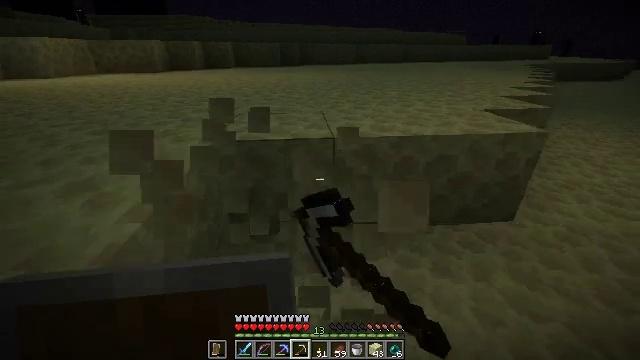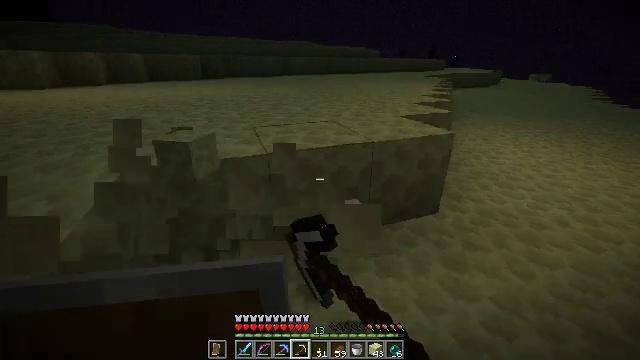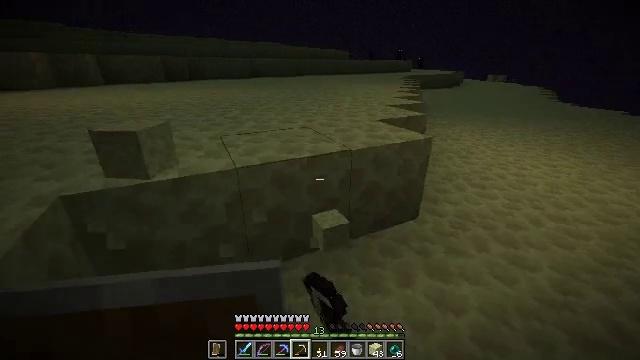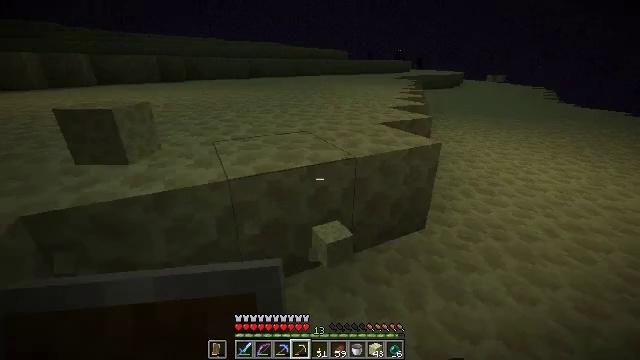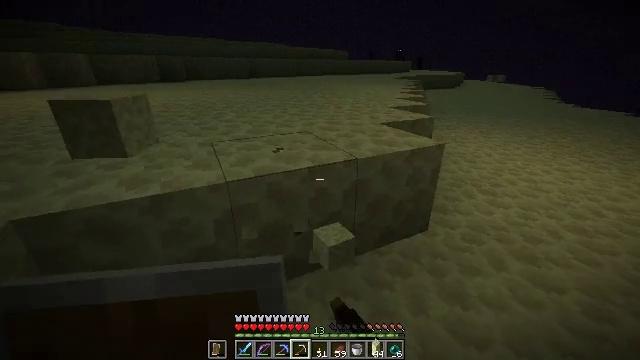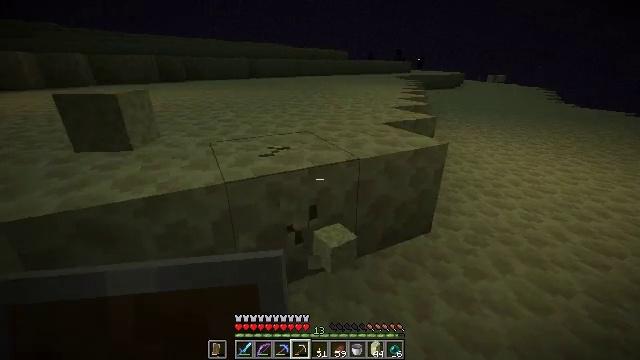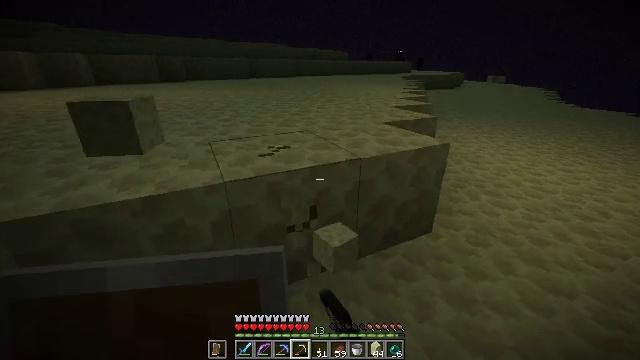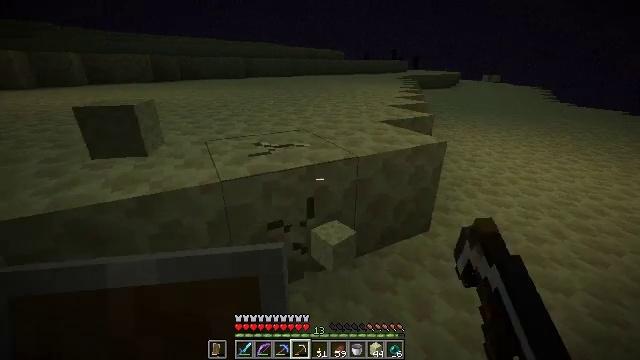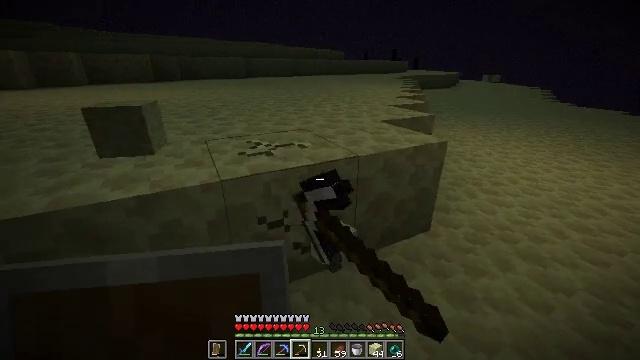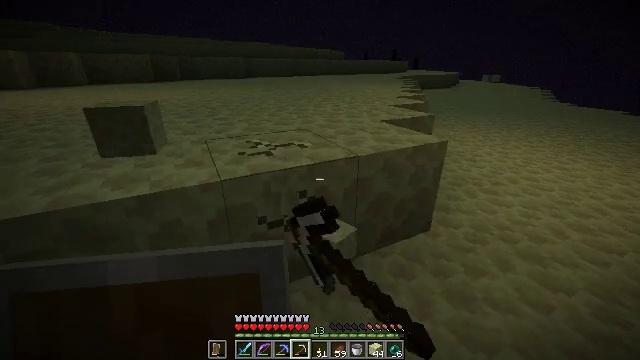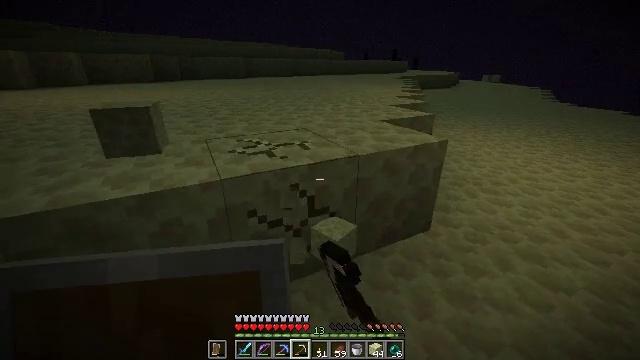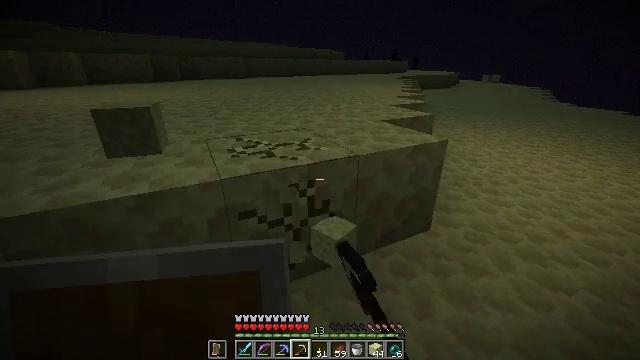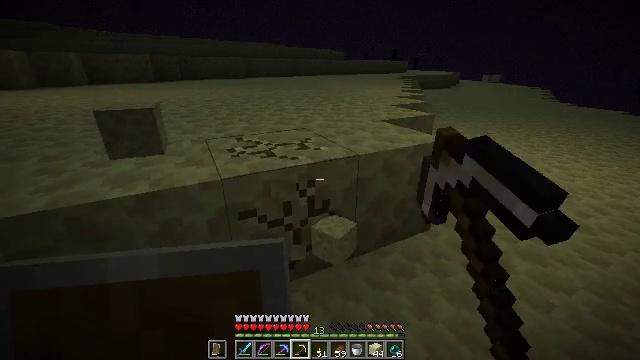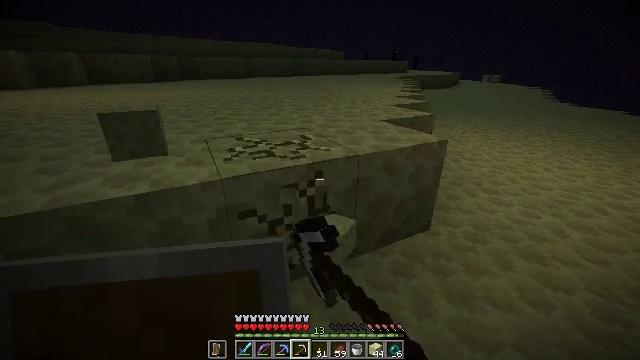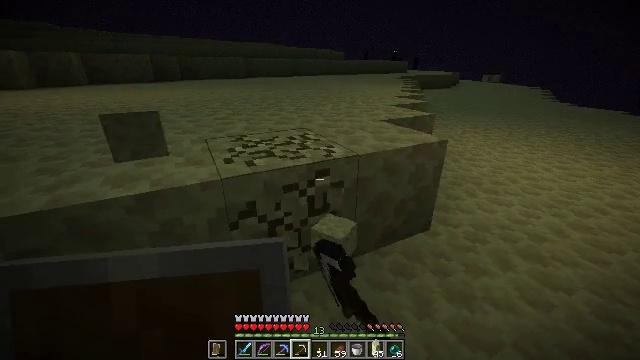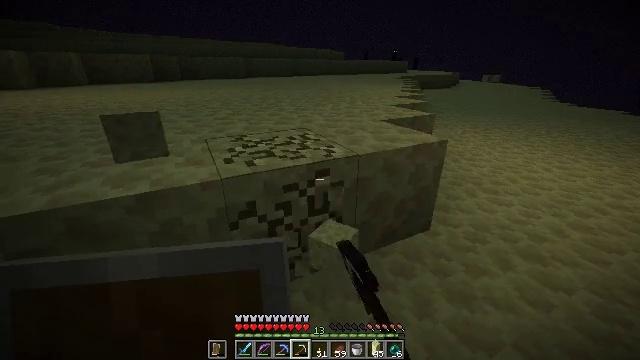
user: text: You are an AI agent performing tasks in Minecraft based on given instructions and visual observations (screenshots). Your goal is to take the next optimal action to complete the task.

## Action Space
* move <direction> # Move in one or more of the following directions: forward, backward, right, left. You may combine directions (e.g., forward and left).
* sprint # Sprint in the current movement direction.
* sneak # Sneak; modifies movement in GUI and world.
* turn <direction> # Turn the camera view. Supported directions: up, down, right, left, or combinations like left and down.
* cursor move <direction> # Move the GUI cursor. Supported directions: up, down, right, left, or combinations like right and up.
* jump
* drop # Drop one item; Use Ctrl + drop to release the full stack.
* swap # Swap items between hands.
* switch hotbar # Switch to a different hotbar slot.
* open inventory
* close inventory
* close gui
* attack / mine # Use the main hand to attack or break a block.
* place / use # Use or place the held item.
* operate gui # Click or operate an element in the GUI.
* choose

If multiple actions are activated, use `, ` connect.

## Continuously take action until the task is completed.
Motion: motion action
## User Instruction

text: Extract end stone with a pickaxe.
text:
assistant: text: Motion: move forward, turn right and up, attack / mine
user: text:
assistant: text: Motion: move forward, turn right, attack / mine
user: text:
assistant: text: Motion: attack / mine
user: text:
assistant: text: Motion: attack / mine
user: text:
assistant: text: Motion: attack / mine
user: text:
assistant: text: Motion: attack / mine
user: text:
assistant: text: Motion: attack / mine
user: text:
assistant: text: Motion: attack / mine
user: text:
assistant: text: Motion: attack / mine
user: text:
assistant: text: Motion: attack / mine
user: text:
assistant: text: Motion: attack / mine
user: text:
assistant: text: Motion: attack / mine
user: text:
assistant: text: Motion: attack / mine
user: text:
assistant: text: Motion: attack / mine
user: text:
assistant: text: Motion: attack / mine
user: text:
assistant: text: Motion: attack / mine
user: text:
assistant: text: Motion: attack / mine
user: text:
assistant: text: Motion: attack / mine
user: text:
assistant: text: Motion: attack / mine
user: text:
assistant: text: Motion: attack / mine
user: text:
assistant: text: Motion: turn right and down, attack / mine
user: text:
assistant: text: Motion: turn right and down, attack / mine
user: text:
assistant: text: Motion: turn right, attack / mine
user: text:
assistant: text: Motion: move forward, attack / mine
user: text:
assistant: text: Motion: move forward, attack / mine
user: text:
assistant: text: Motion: move forward, attack / mine
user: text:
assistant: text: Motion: attack / mine
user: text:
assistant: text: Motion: attack / mine
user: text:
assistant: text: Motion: attack / mine
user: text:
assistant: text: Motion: attack / mine